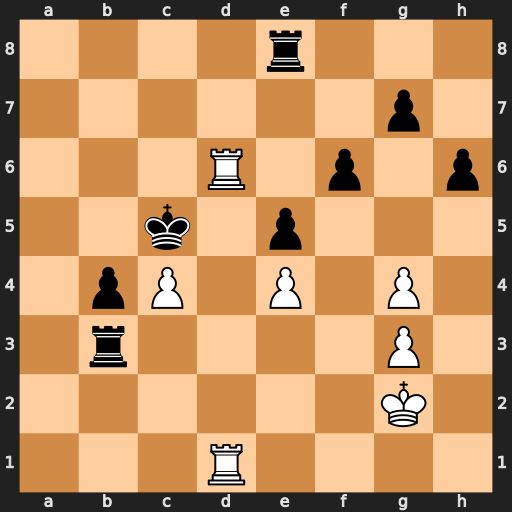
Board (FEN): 4r3/6p1/3R1p1p/2k1p3/1pP1P1P1/1r4P1/6K1/3R4
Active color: w
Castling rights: -
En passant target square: -
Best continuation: R1d5+ Kxc4 Rc6#